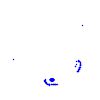
Particle: kaon